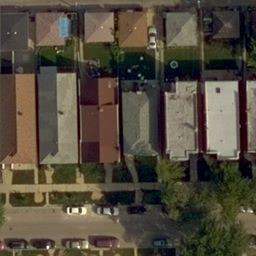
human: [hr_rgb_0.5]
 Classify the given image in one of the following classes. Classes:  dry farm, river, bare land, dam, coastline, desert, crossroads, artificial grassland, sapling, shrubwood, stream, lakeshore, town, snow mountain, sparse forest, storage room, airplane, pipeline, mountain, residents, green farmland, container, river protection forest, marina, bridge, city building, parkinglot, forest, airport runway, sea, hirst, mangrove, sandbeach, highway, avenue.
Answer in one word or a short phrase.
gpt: residents